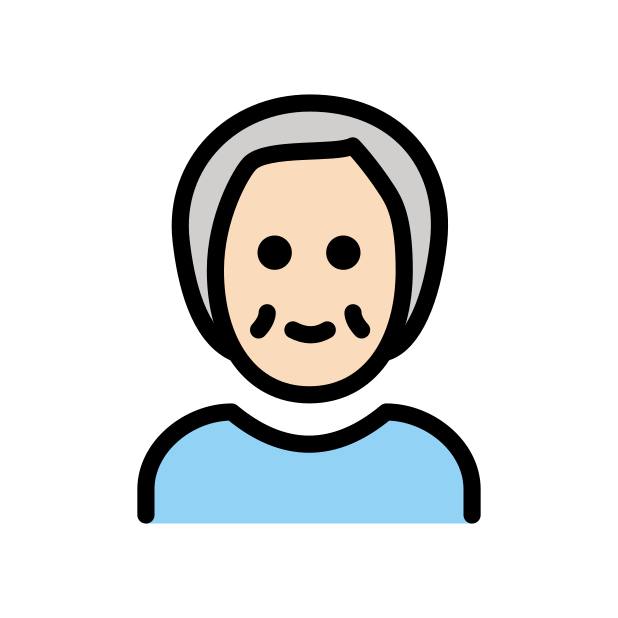
older person: light skin tone